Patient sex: M
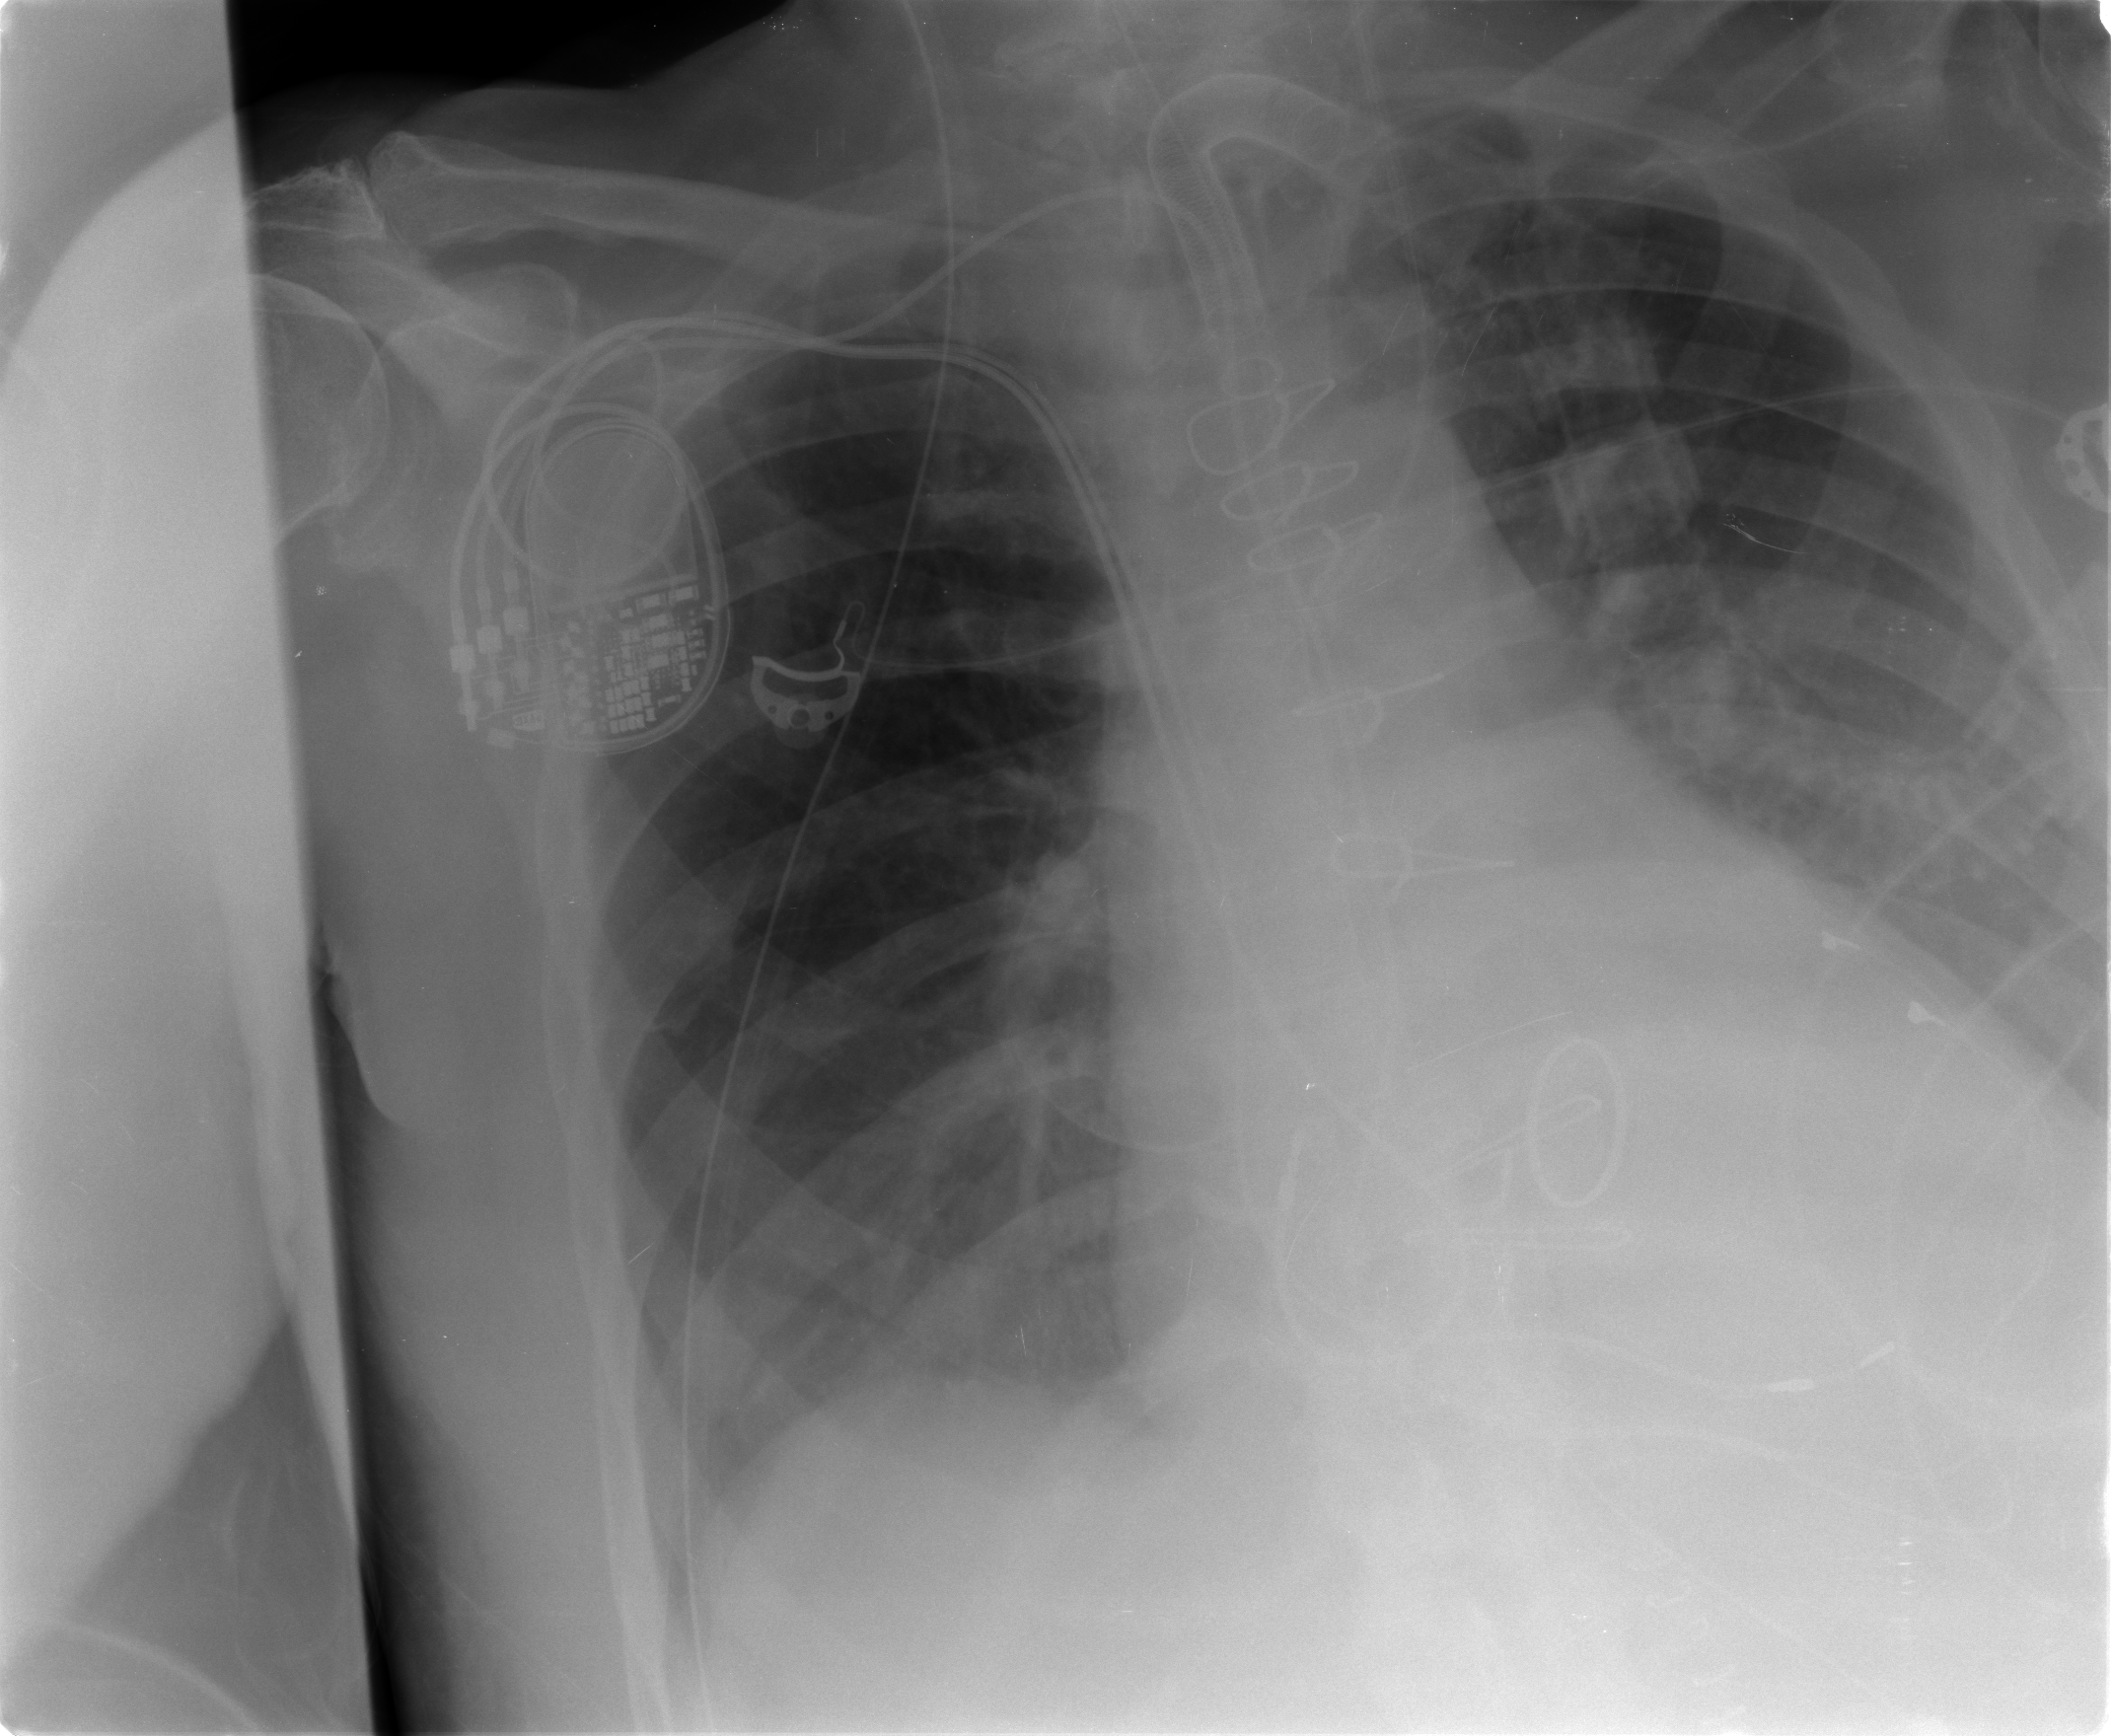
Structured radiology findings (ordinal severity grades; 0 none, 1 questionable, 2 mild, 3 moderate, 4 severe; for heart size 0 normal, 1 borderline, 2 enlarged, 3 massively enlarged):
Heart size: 2
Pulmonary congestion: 2
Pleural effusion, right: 0
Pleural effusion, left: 1
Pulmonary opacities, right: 0
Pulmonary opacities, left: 0
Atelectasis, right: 0
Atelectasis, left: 2